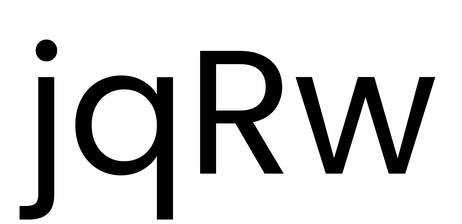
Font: Poppins-Regular